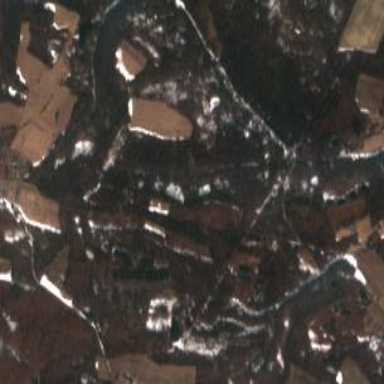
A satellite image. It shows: Ravine in the valley.